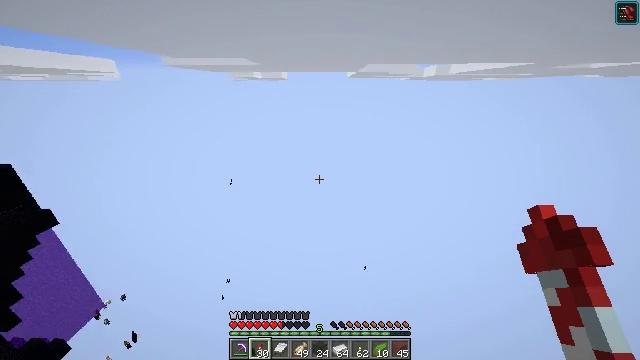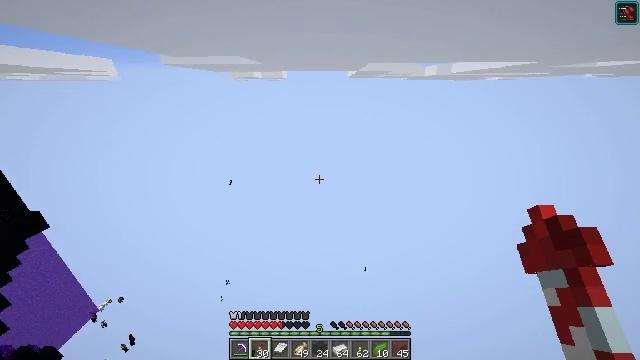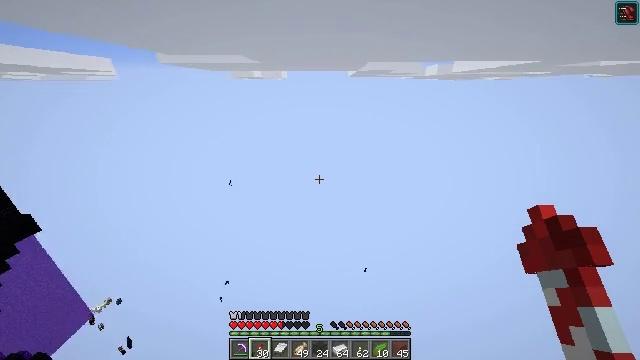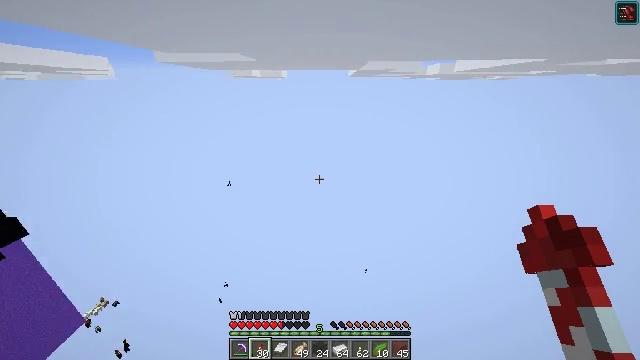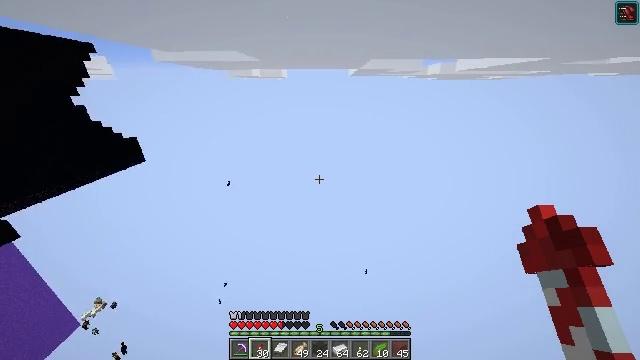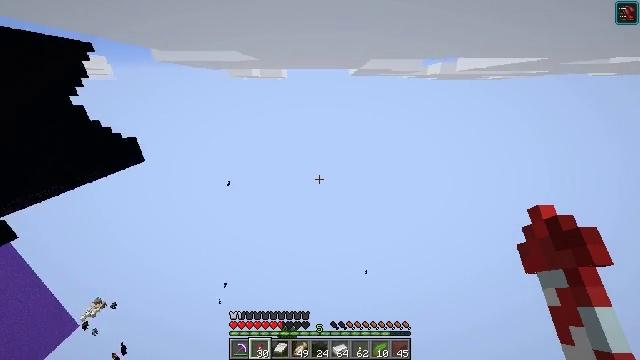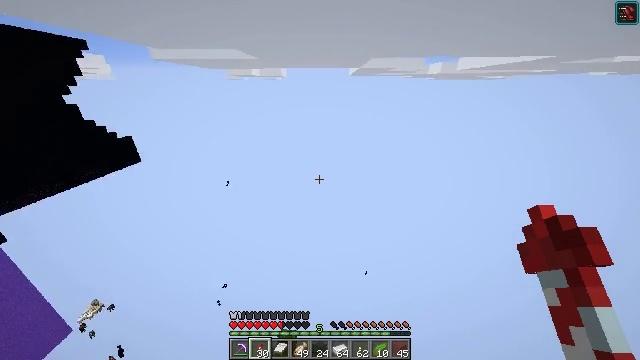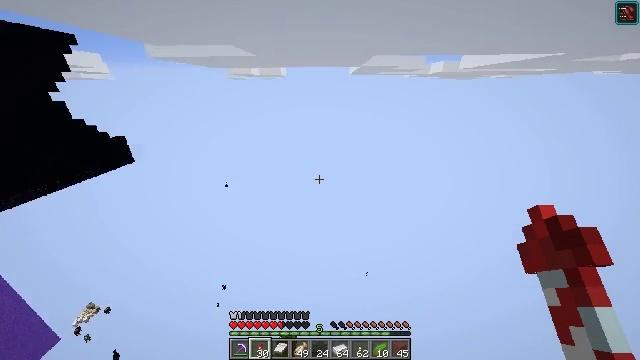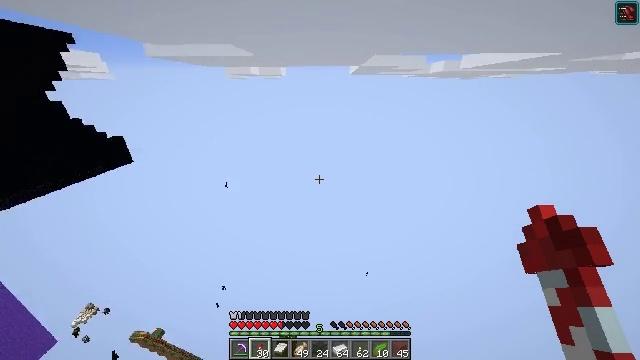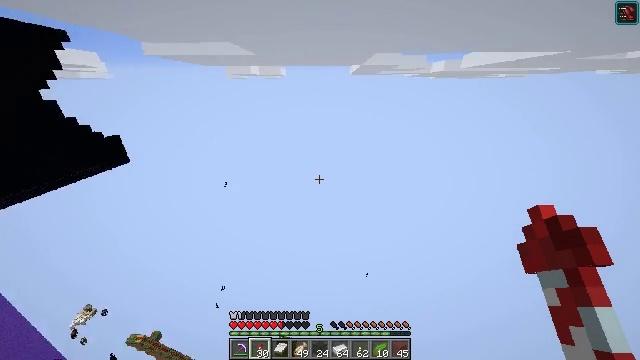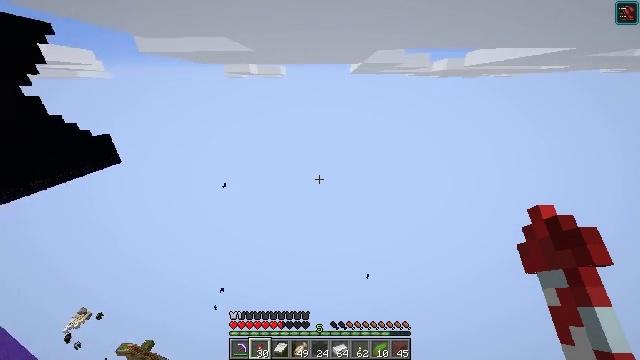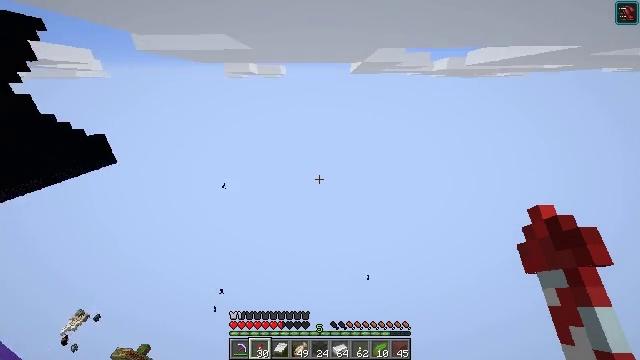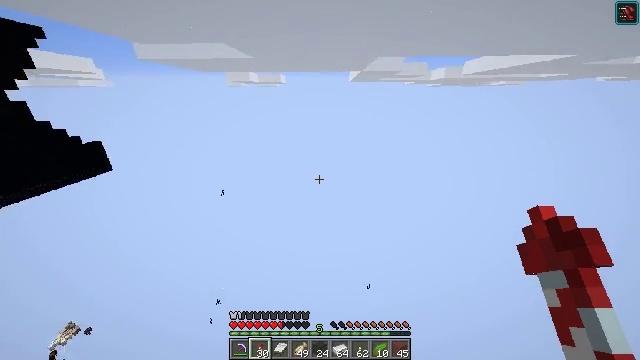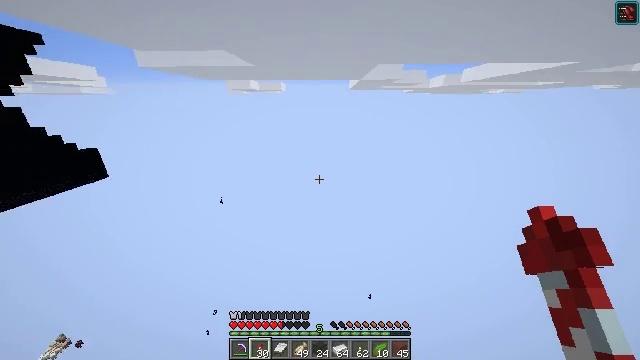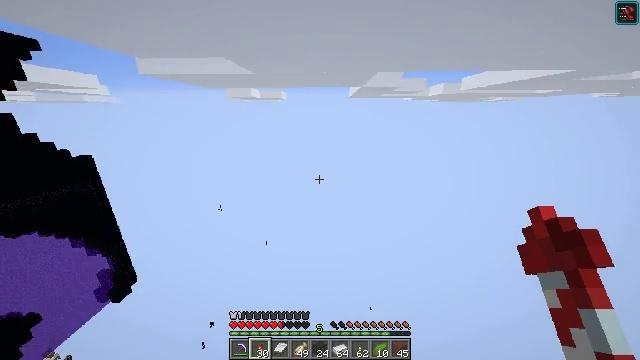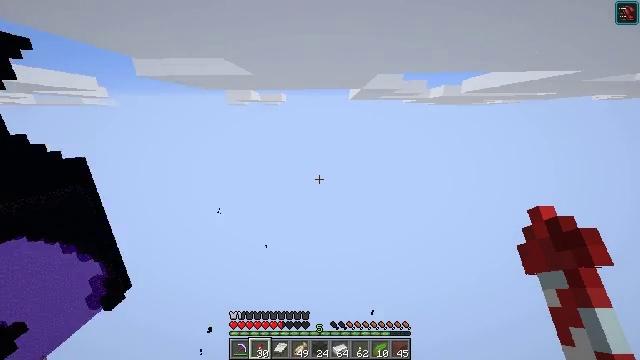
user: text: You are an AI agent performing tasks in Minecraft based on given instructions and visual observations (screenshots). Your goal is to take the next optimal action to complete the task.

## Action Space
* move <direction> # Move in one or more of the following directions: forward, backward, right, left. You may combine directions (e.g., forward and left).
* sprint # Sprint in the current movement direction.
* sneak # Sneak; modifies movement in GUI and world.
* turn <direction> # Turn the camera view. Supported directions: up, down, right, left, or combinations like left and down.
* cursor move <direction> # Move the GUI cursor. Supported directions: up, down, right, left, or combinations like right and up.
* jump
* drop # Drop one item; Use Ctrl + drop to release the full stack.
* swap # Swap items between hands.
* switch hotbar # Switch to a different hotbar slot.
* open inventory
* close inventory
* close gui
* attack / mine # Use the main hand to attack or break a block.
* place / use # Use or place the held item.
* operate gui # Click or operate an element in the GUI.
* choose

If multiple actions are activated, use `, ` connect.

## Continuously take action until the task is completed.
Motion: motion action
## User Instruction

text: With iron ingot, craft iron nugget.
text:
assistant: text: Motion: no_op
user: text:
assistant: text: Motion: no_op
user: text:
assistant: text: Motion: no_op
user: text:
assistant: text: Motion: no_op
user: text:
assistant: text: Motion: no_op
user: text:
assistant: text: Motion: no_op
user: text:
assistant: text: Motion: no_op
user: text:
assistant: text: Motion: no_op
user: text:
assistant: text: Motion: no_op
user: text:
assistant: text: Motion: no_op
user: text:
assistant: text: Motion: no_op
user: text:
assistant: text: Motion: turn up
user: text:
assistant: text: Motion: turn up
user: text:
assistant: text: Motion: turn up
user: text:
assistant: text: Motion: no_op
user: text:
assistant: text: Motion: no_op
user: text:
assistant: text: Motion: no_op
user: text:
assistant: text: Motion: no_op
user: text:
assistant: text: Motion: no_op
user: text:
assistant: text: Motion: no_op
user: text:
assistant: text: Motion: no_op
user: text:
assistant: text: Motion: no_op
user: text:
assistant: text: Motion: no_op
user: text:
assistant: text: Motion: no_op
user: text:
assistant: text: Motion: no_op
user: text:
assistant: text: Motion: no_op
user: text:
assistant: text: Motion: turn left and up
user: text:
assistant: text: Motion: turn left and up
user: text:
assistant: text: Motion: no_op
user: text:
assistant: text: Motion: turn right